Question: I want to generate toString() method for a class extending an other one. But in generate toString() dialog, there is no checkbox for inherited fields (see picture below)

What's the problem here ?
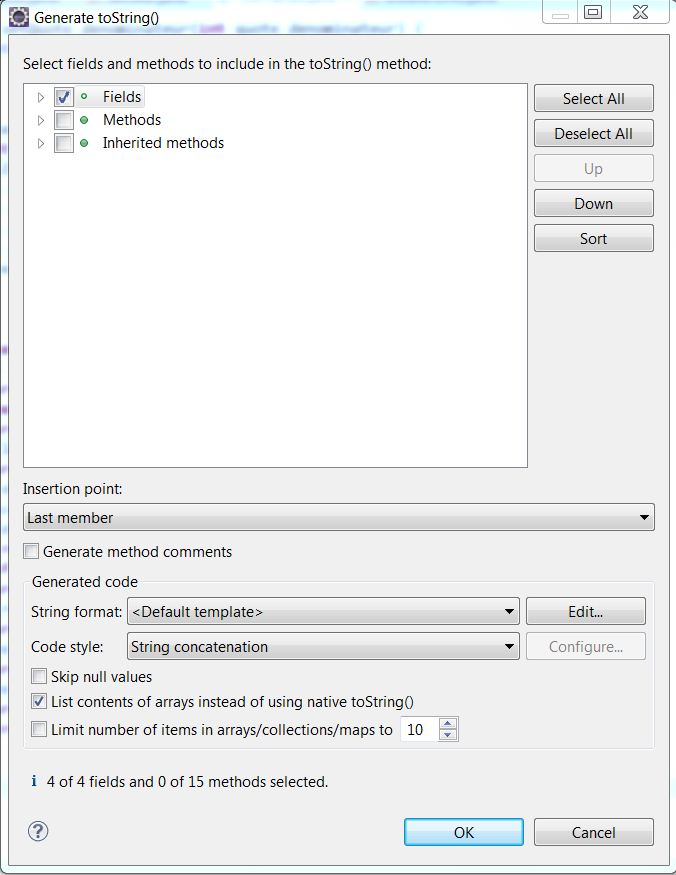
Answer: The 'Inherited fields' option will turn out if:
- 'public''protected'- 'toString'
The latter can be confusing: it's not where you right-click, but where your actual cursor is, that determines for which class the 'toString' (et al.) method should be generated.